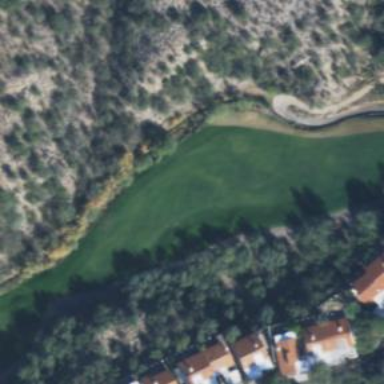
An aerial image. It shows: Scenic golf fairway.